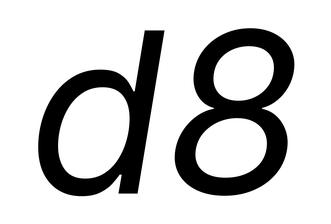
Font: Inter-Italic_Italic